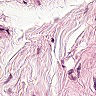
Metastatic tissue present: no